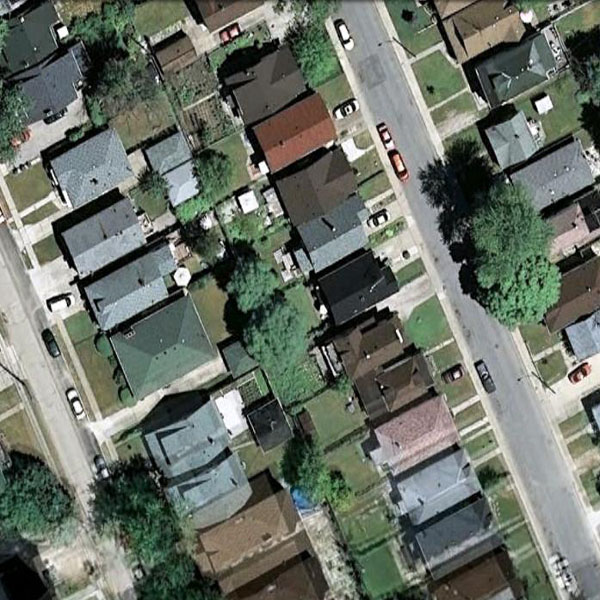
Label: DenseResidential